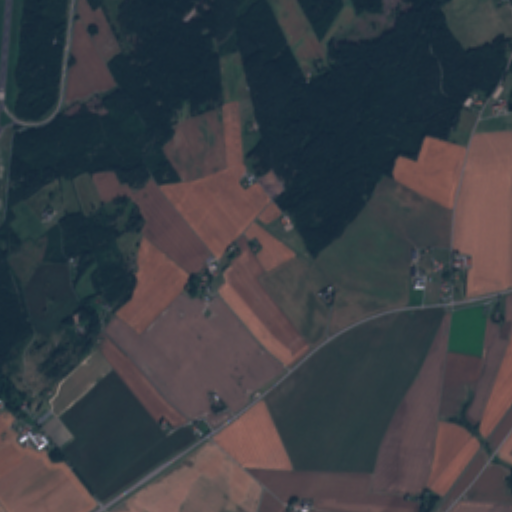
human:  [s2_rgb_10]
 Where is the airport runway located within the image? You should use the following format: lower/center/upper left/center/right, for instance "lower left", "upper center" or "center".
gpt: The airport runway is located in the upper left of the image.
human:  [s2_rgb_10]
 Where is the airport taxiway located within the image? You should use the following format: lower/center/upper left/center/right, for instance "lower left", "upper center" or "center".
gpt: The airport taxiway is located in the upper left of the image.
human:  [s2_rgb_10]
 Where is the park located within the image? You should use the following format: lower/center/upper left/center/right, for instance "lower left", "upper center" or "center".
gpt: There is no park in the image.